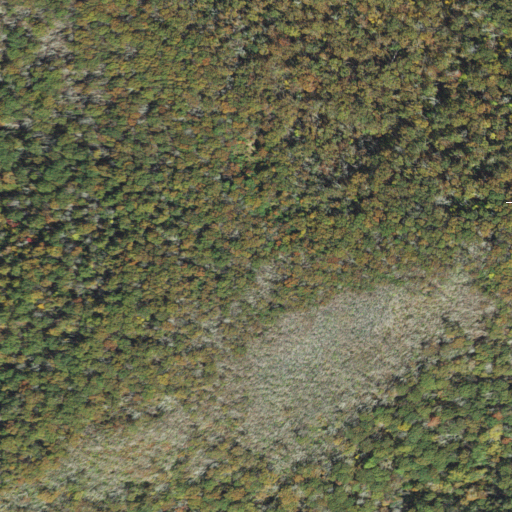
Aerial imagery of mountain in North Carolina named Little Bald containing mixed forest, deciduous forest, grassland, and shrub